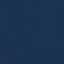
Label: SeaLake